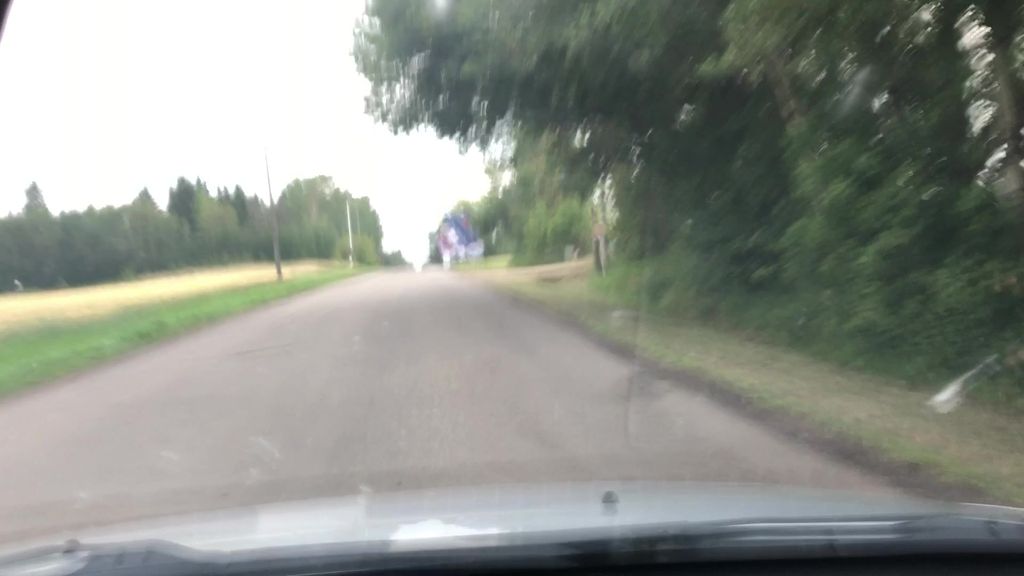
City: edmonton